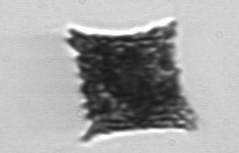
Label: Dictyocha